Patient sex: F
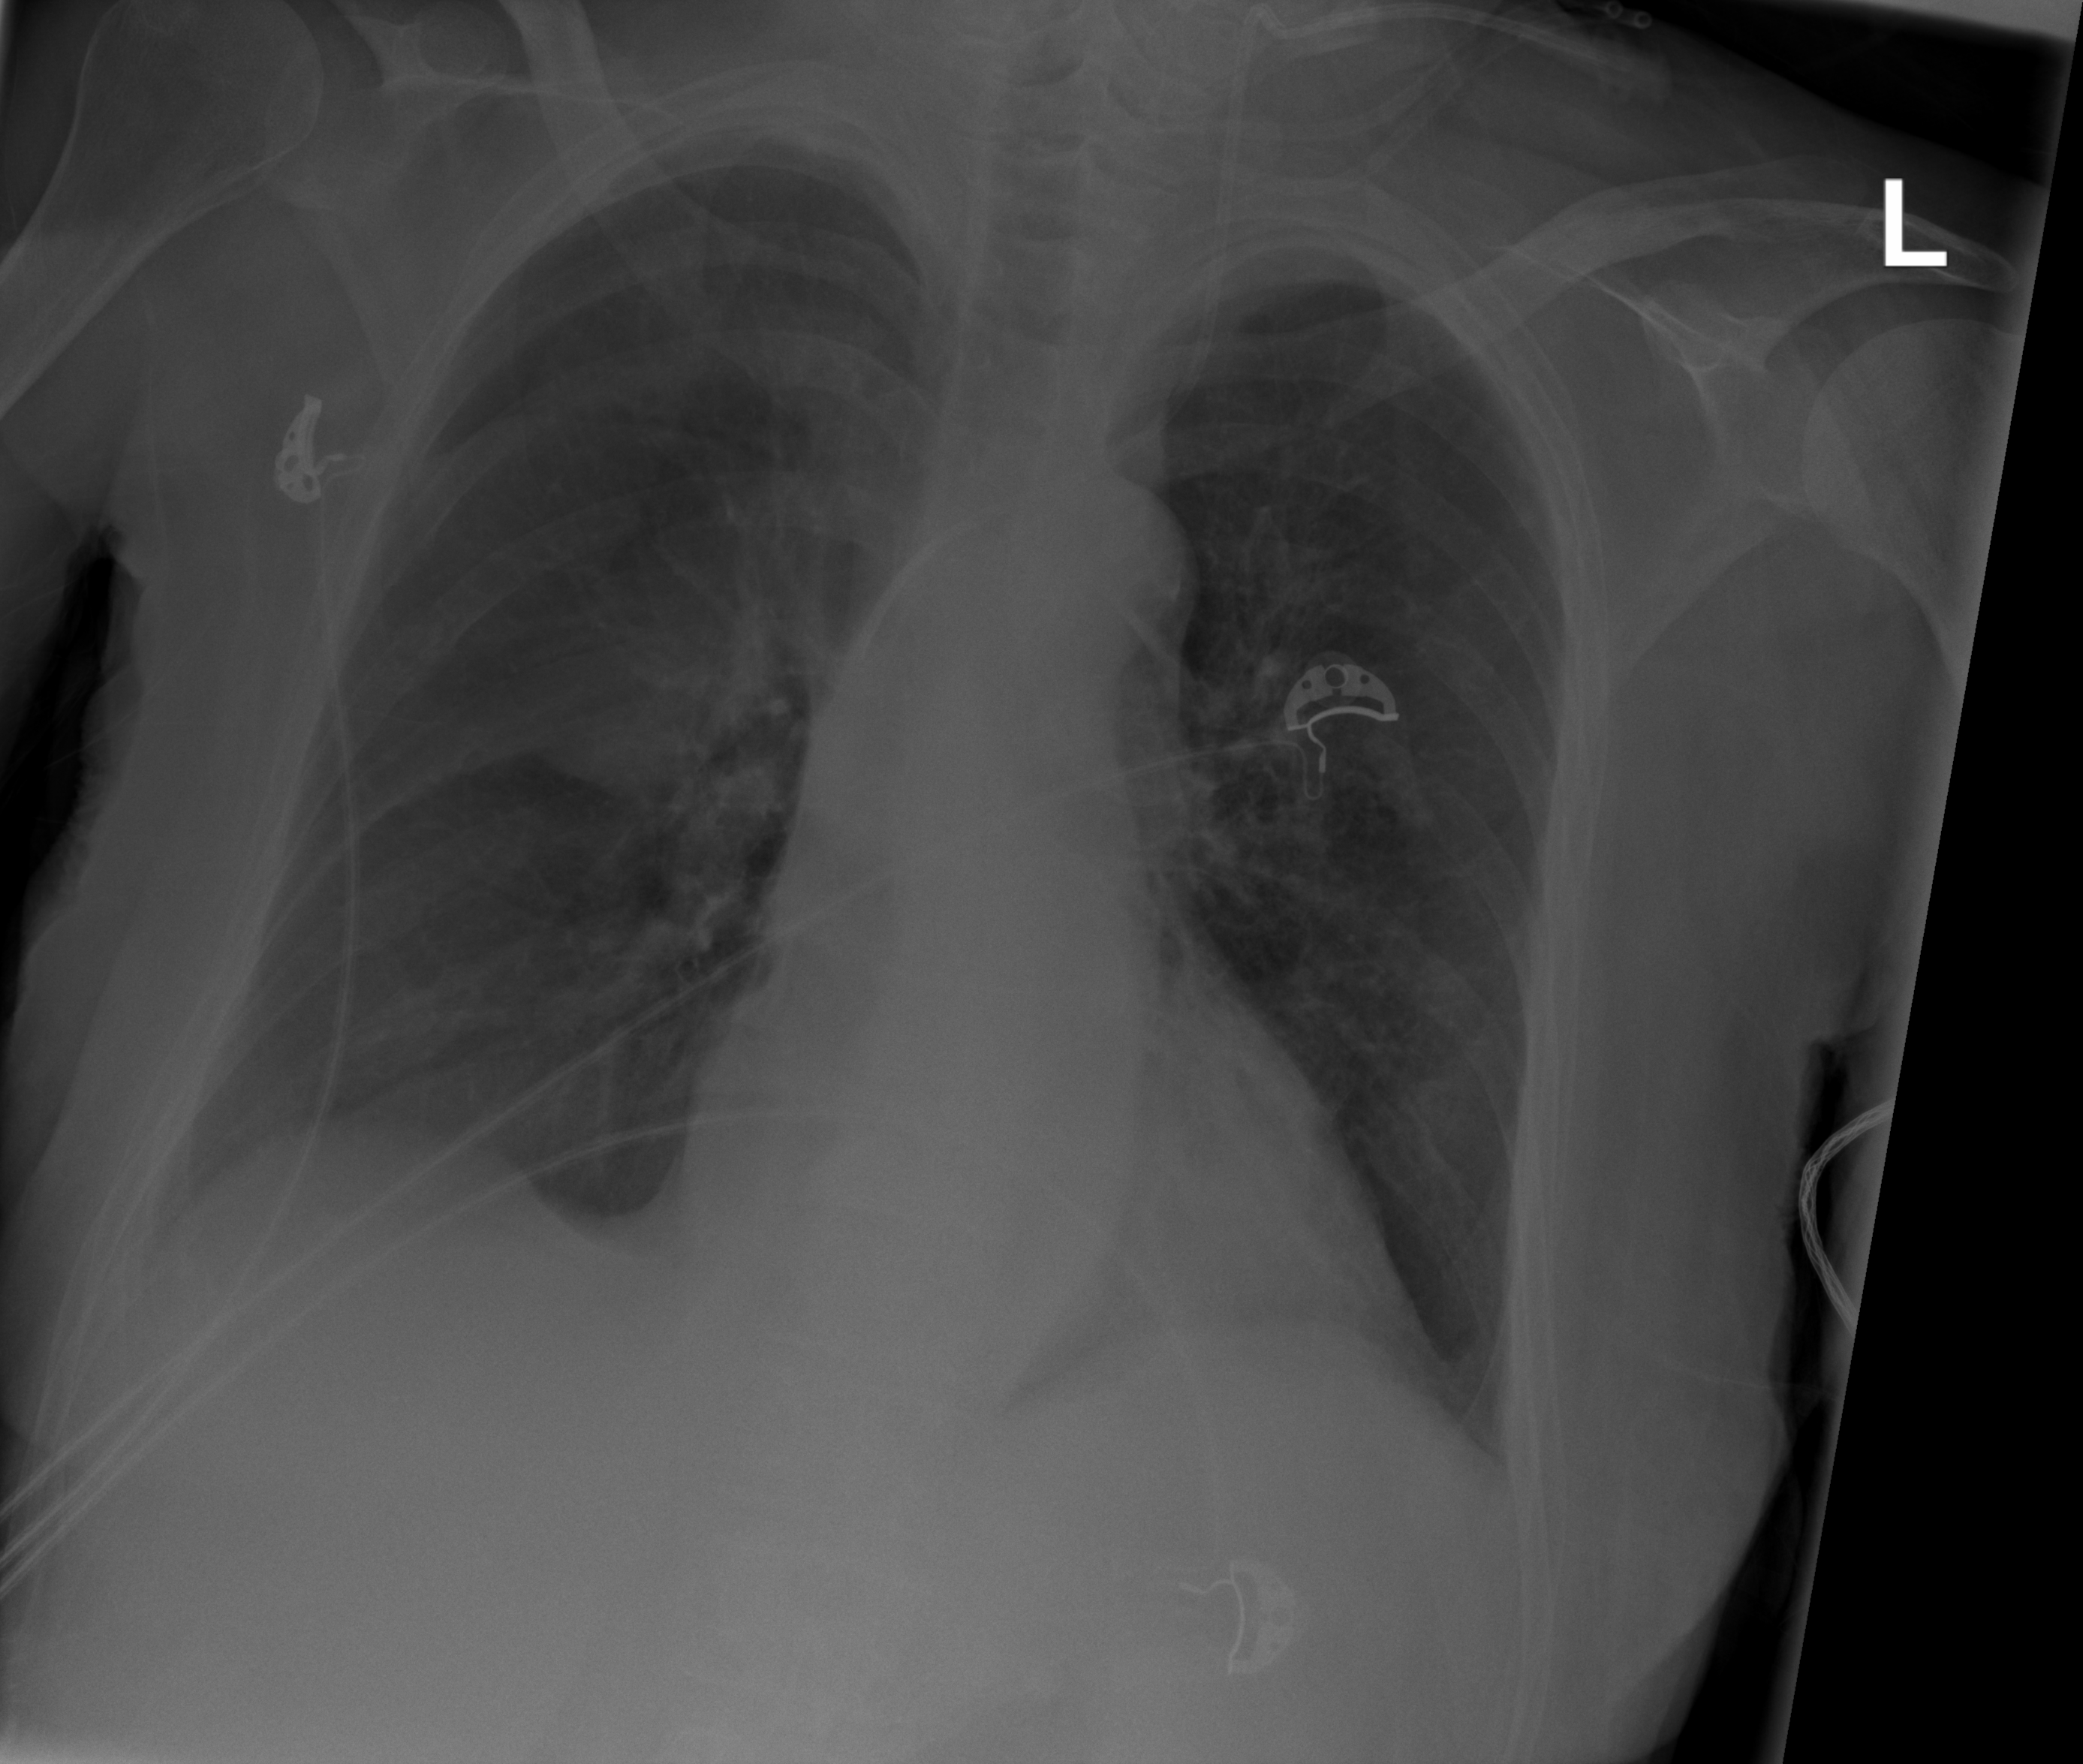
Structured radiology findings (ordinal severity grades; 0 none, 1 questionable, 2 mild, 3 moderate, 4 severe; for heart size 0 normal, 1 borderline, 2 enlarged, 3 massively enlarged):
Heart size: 2
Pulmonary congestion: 2
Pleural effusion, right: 0
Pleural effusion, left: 0
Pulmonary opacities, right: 0
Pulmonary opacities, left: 0
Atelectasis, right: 2
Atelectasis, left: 0